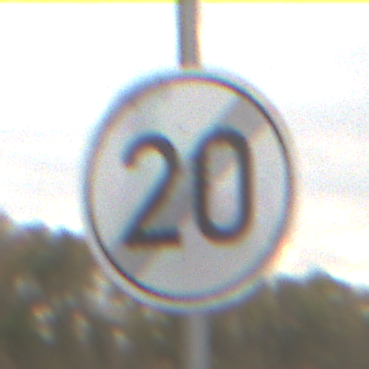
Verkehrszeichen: EndeGeschwindigkeit20
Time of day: MorningAfternoon
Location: Outdoor (Nature)
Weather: Overcast
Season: NotSpecified
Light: Natural